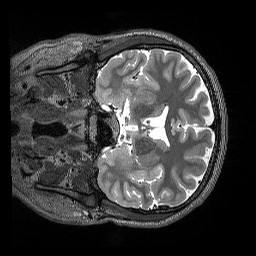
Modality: T2w
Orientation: coronal
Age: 29
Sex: male
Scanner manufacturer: siemens
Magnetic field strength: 3 T
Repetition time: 3.2 s
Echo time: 0.564 s